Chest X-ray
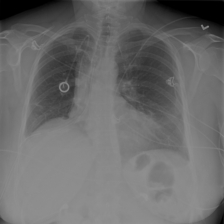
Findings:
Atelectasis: negative
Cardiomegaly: negative
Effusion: negative
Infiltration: negative
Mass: negative
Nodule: negative
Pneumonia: negative
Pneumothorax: negative
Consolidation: negative
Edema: negative
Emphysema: negative
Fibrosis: negative
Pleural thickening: negative
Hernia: negative